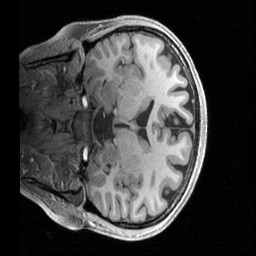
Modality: T1w
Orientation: coronal
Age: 21
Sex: female
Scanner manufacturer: siemens
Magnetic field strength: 3 T
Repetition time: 2.4 s
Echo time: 0.00224 s